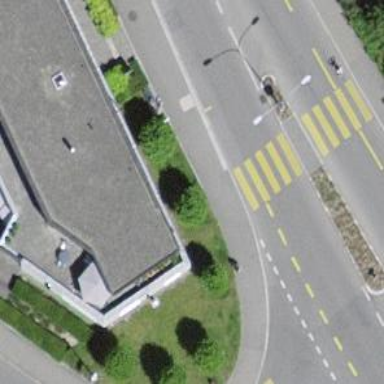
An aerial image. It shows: Bus stop with platform for public transport.